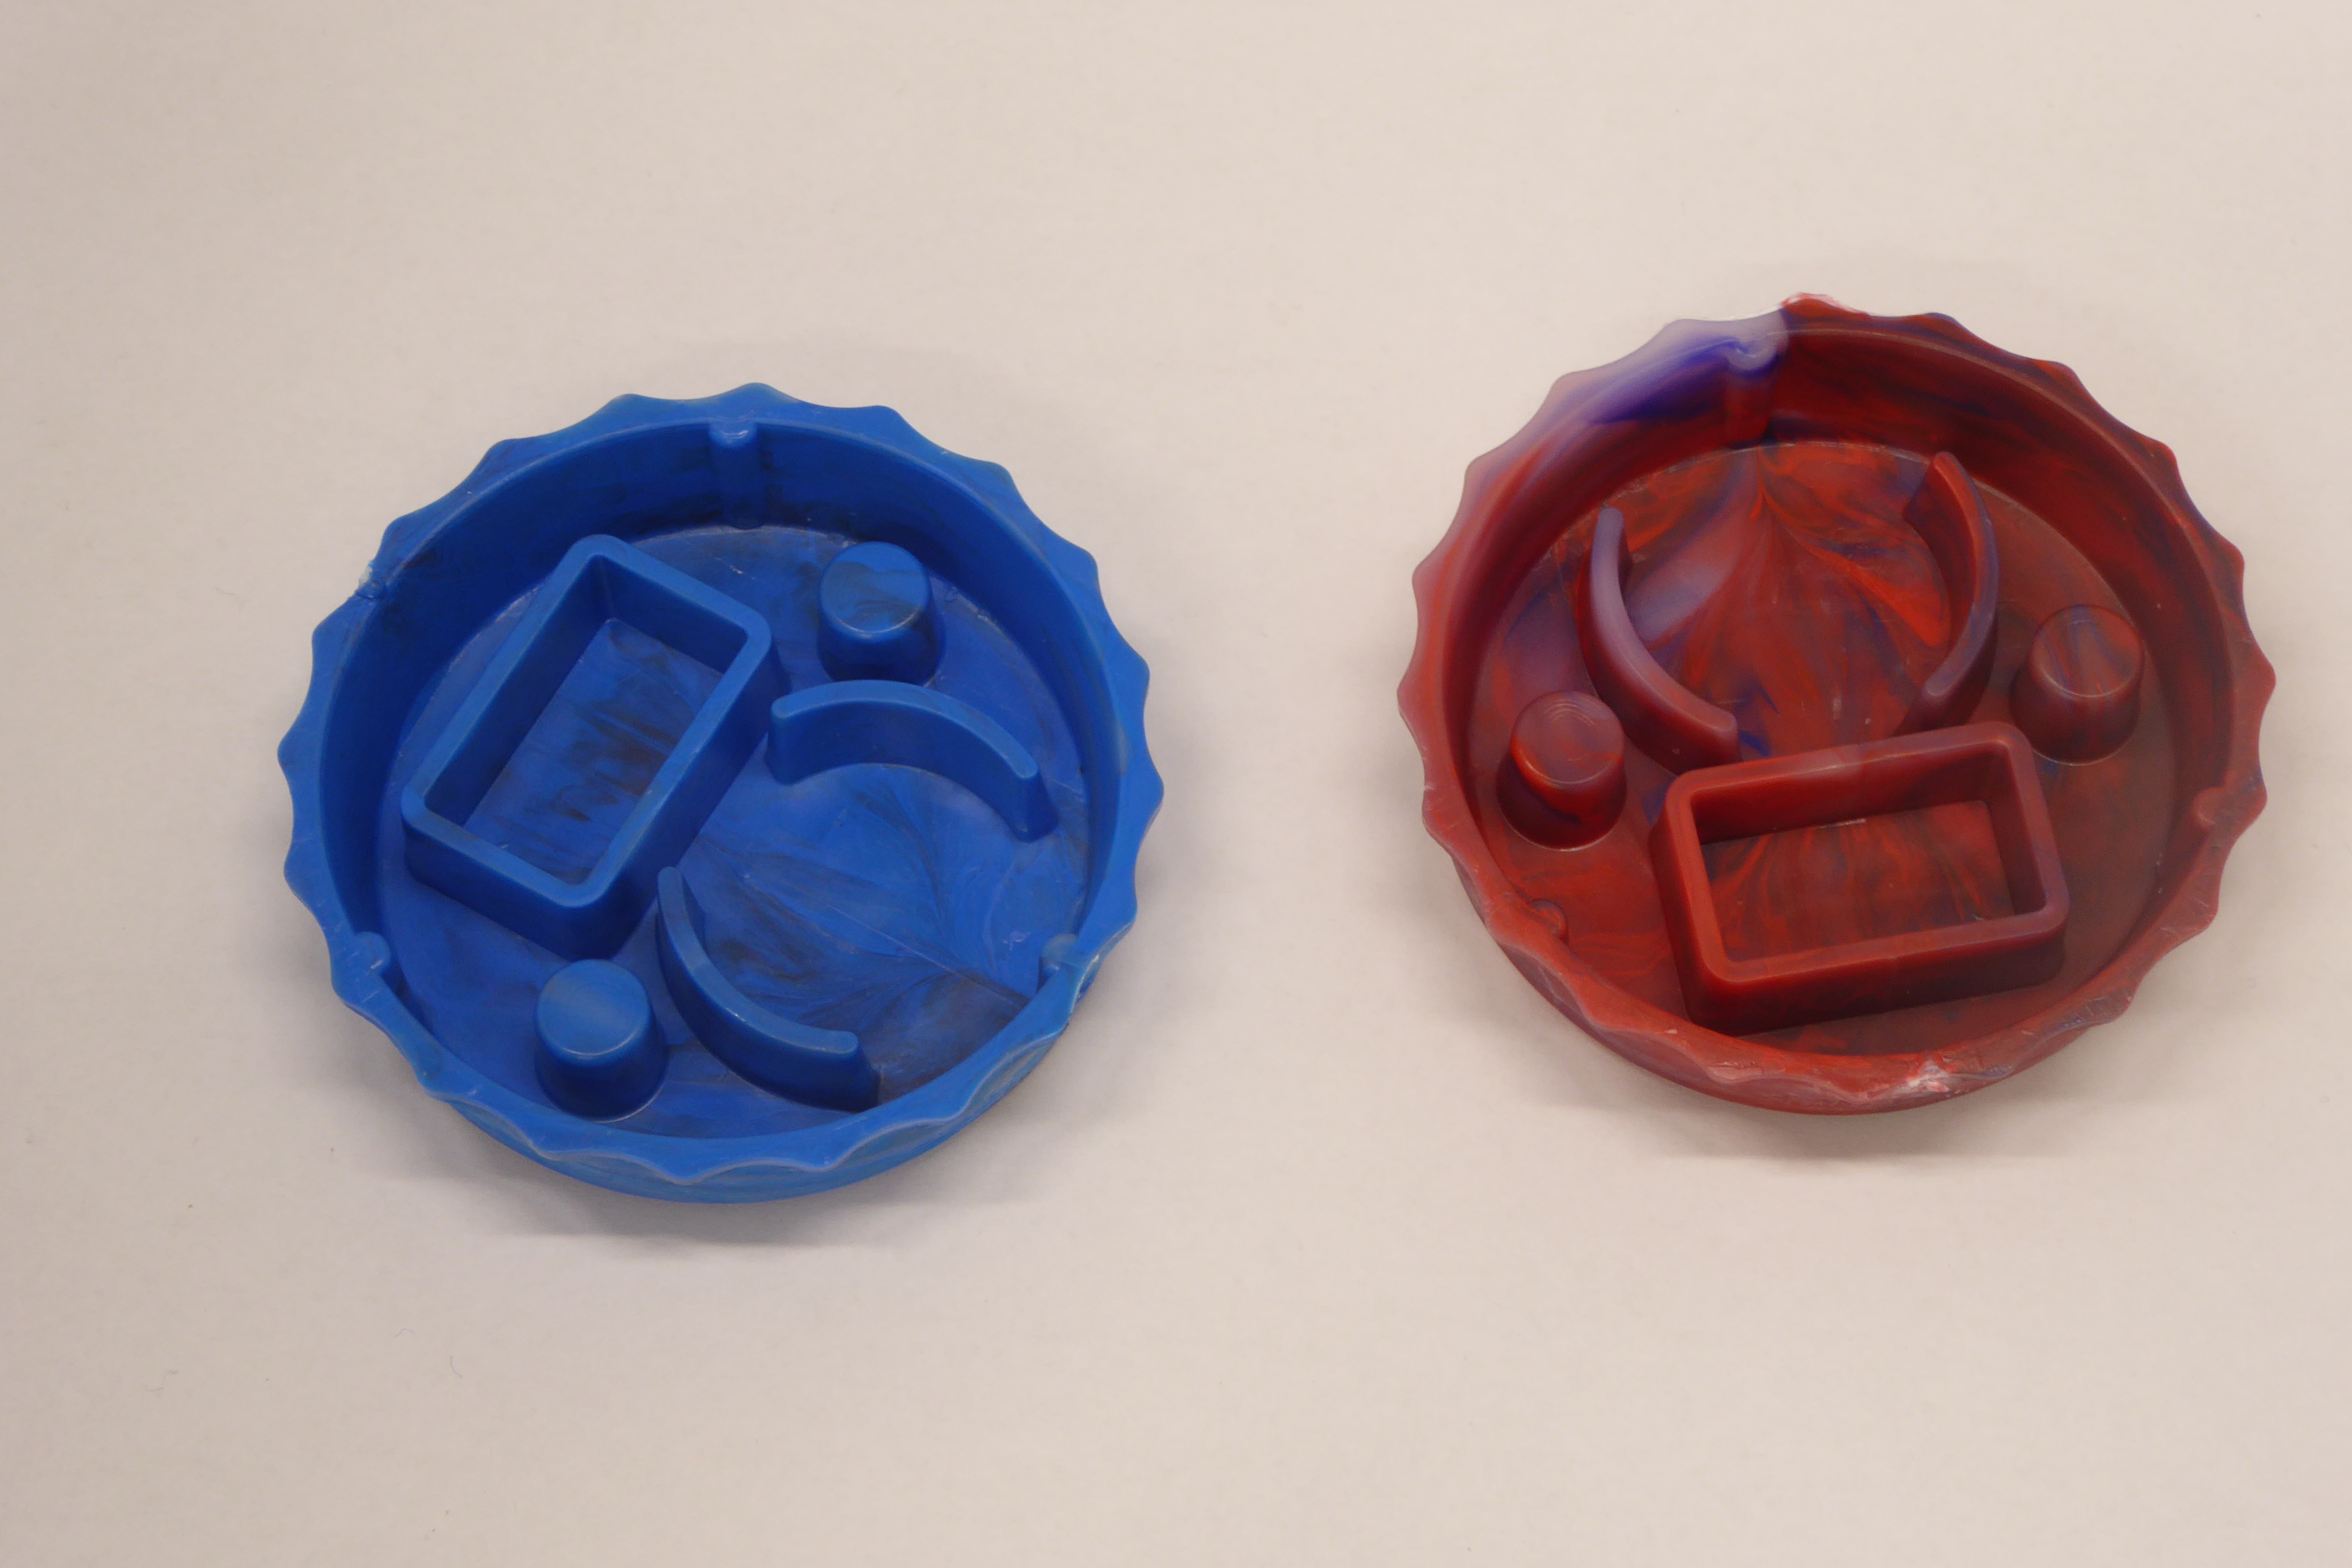
Label: Bottle Opener - Cover